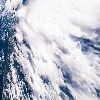
Label: cloud